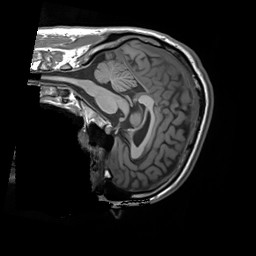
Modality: T1w
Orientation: sagittal
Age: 29
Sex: male
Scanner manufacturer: siemens
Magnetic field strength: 3 T
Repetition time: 1.55 s
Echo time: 0.00234 s